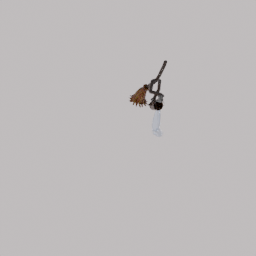
Label: people